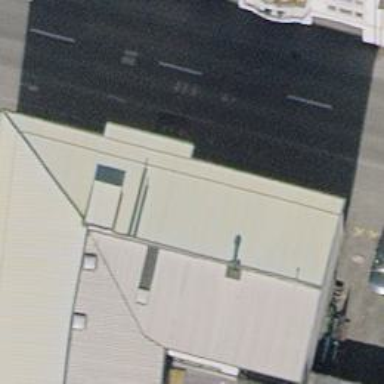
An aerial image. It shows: Furniture shop.